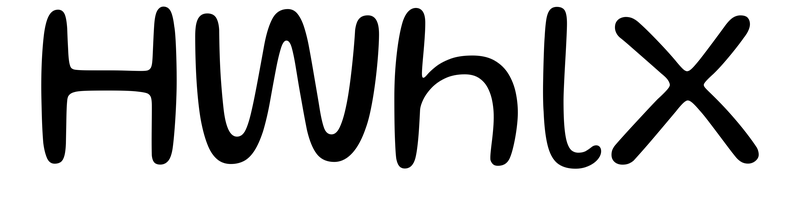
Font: Gluten_Light